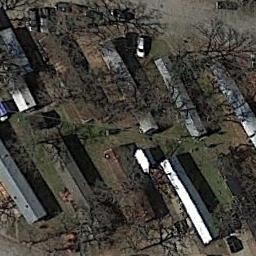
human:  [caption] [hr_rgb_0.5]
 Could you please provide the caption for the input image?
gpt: Here is a road with mobile homes on both sides .

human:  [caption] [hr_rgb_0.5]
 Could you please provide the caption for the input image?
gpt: The mobile home park is on the grass next to some trees .

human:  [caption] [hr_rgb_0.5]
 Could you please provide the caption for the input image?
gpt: Many buildings are in the mobile home park .

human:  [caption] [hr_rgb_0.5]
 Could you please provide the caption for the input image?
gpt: There are some buildings and withered trees in the mobile home park .

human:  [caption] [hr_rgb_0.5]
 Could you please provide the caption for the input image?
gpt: The mobile home park has some neatly arranged mobile homes and bare trees .